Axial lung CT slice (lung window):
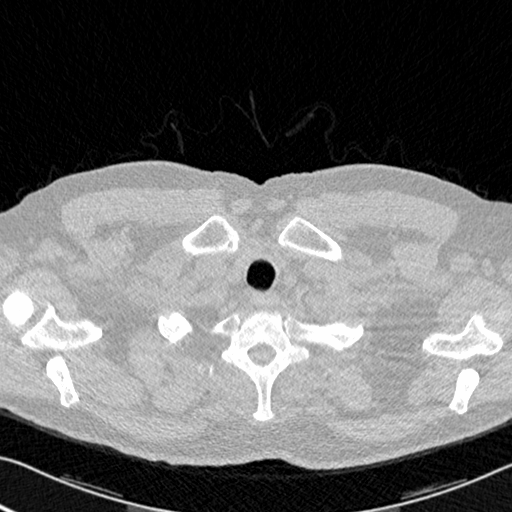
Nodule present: no